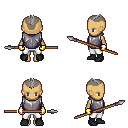
a pixel art fantasy rpg character, female body template, human, tanned skin, steel chest armor, white pants, gray short mohawk hairstyle, gold gloves, black shoes, spear, four views (front, back, left, right), 2x2 character sprite sheet, small pixel art, hard edges, no anti-aliasing